Question: I need to implement an IOS time picker with minutes and seconds in an Android app but I have no idea where to start, online I just found solutions that use 'dialogs' but I don't want to use them. Is there any tip or library that could help me on implementing the picker?
Here's a screen of what I mean:

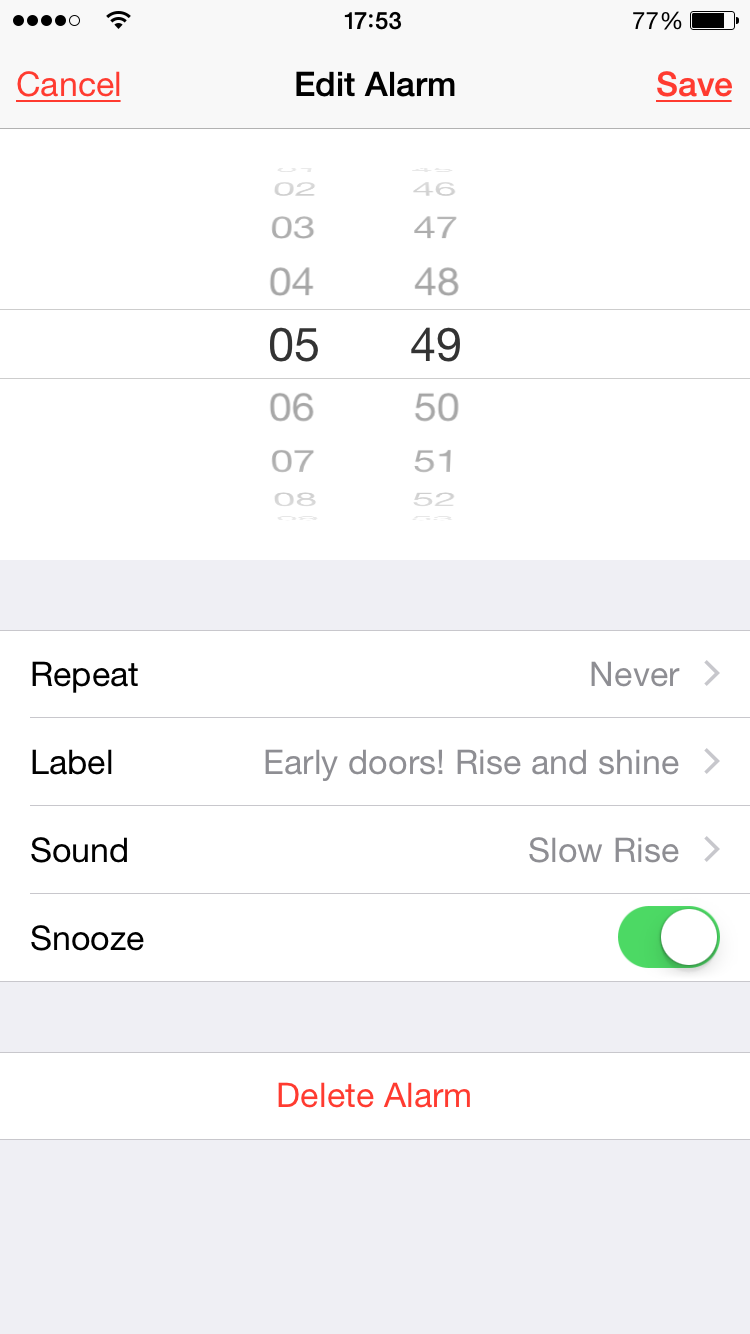
Answer: I do not recommend trying to mimick the iOS behaviour, afterall each platform has it's own set of rules and guidelines. The iOS time picker is an iOS time picker, Android does things differently (as mentioned in some comments below your question, <URL>
However, if you do insist on going down the iOS time picker route, <URL> people use called Android Wheel.
Well worth taking some time to read up on Android's <URL> when you get chance.